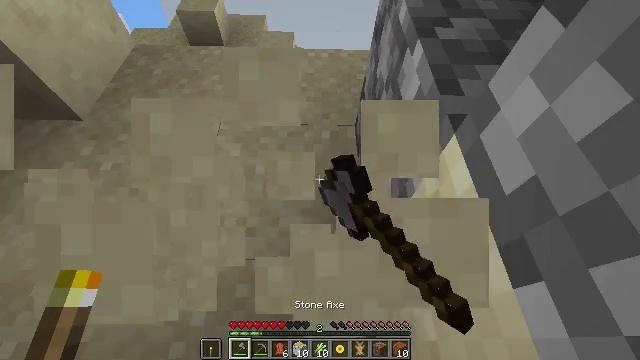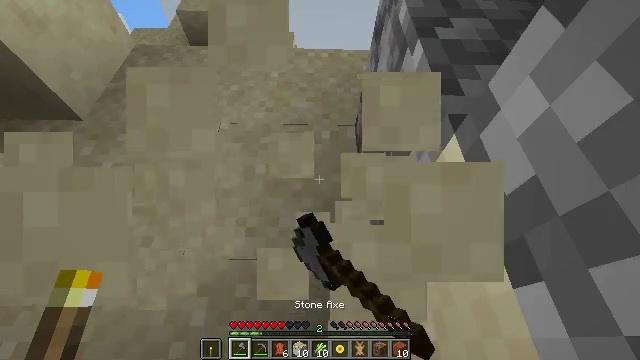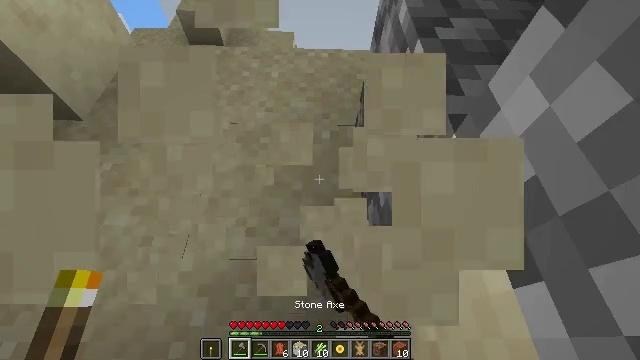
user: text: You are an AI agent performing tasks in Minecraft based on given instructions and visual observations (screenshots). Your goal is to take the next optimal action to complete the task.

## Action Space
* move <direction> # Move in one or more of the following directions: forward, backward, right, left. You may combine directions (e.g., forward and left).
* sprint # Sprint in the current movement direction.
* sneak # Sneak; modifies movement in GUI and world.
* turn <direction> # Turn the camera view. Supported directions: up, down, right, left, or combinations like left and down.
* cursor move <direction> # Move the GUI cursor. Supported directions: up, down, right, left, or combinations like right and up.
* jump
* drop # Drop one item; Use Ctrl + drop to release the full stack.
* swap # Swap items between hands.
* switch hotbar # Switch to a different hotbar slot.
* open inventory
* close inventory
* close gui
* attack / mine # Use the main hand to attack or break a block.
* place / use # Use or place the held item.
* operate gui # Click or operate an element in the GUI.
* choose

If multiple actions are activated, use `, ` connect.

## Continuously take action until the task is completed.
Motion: motion action
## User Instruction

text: Gather sand from the desert.
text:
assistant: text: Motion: attack / mine
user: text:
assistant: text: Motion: attack / mine
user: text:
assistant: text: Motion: attack / mine